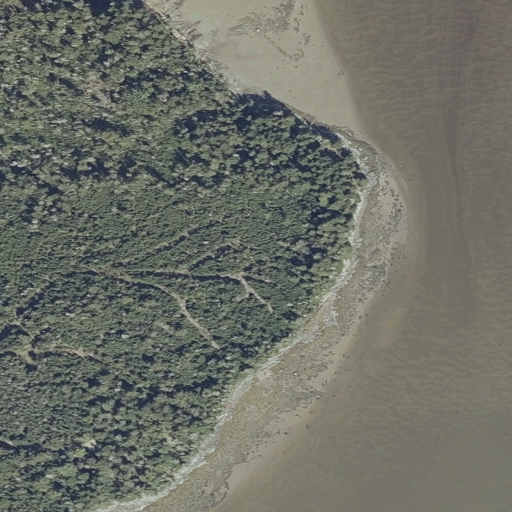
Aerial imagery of cape in Maine named Strout Point containing evergreen forest, open water, herbaceous wetlands, and woody wetlands